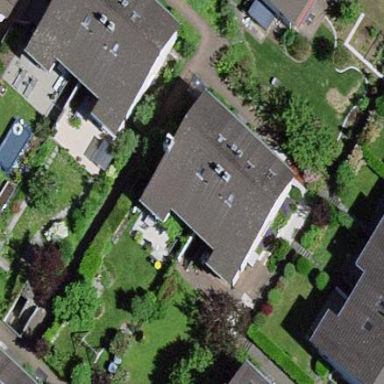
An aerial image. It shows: Semi-detached house.